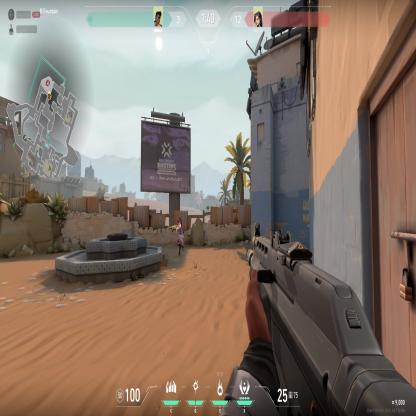
Label: enemy